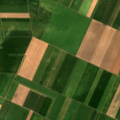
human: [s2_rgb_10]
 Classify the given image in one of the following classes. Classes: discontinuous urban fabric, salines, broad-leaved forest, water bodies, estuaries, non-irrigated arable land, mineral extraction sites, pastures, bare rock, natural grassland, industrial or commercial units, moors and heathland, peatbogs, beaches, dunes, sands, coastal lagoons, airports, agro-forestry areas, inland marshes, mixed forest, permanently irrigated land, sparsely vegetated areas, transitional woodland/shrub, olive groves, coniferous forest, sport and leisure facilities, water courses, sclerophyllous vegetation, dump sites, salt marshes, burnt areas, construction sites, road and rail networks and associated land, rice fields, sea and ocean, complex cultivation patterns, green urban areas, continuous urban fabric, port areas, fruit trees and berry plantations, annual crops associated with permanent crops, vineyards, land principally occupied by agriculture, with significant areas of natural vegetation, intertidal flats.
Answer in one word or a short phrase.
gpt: non-irrigated arable land